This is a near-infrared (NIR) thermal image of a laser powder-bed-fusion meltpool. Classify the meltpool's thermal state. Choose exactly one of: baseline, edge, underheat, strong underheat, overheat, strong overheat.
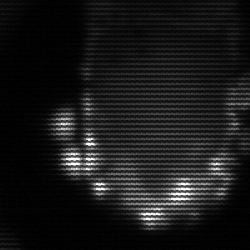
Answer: baseline